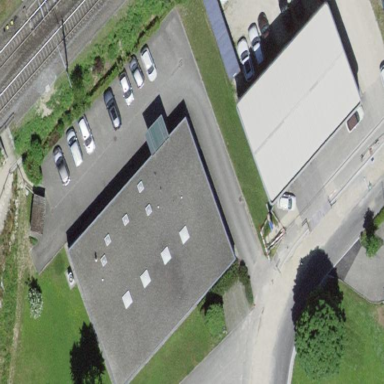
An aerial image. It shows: Industrial building.